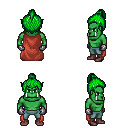
a pixel art fantasy rpg character, male body template, orc, green skin, maroon cape, teal pants, green short topknot hairstyle, metal gloves, maroon shoes, four views (front, back, left, right), 2x2 character sprite sheet, small pixel art, hard edges, no anti-aliasing